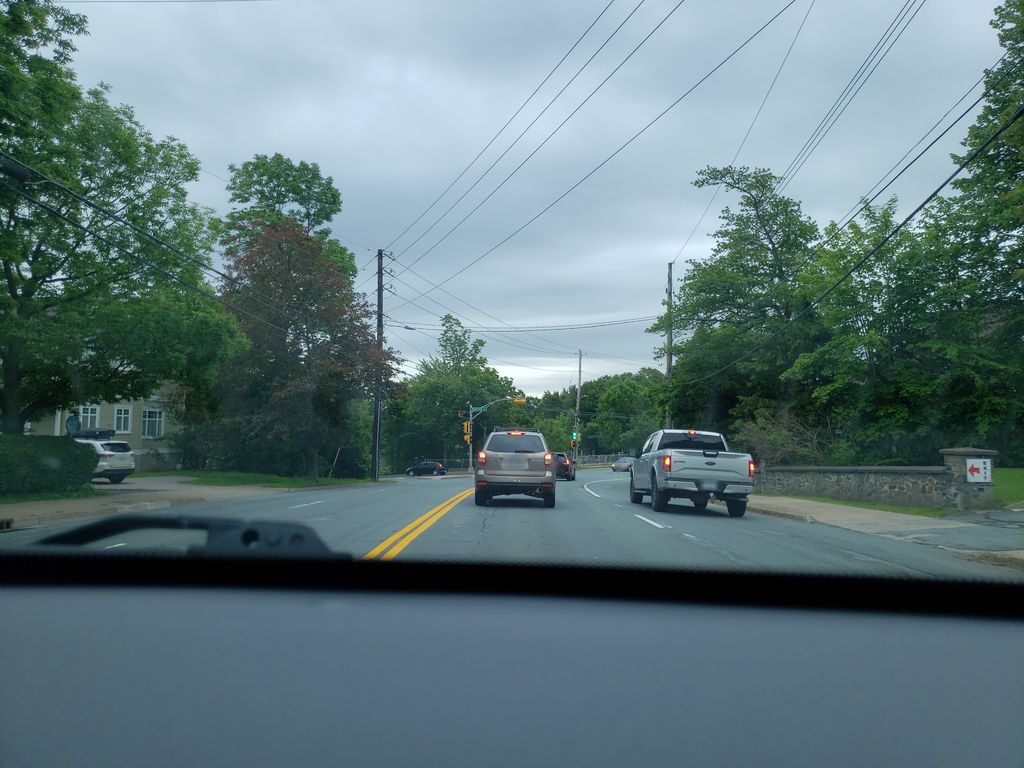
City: halifax